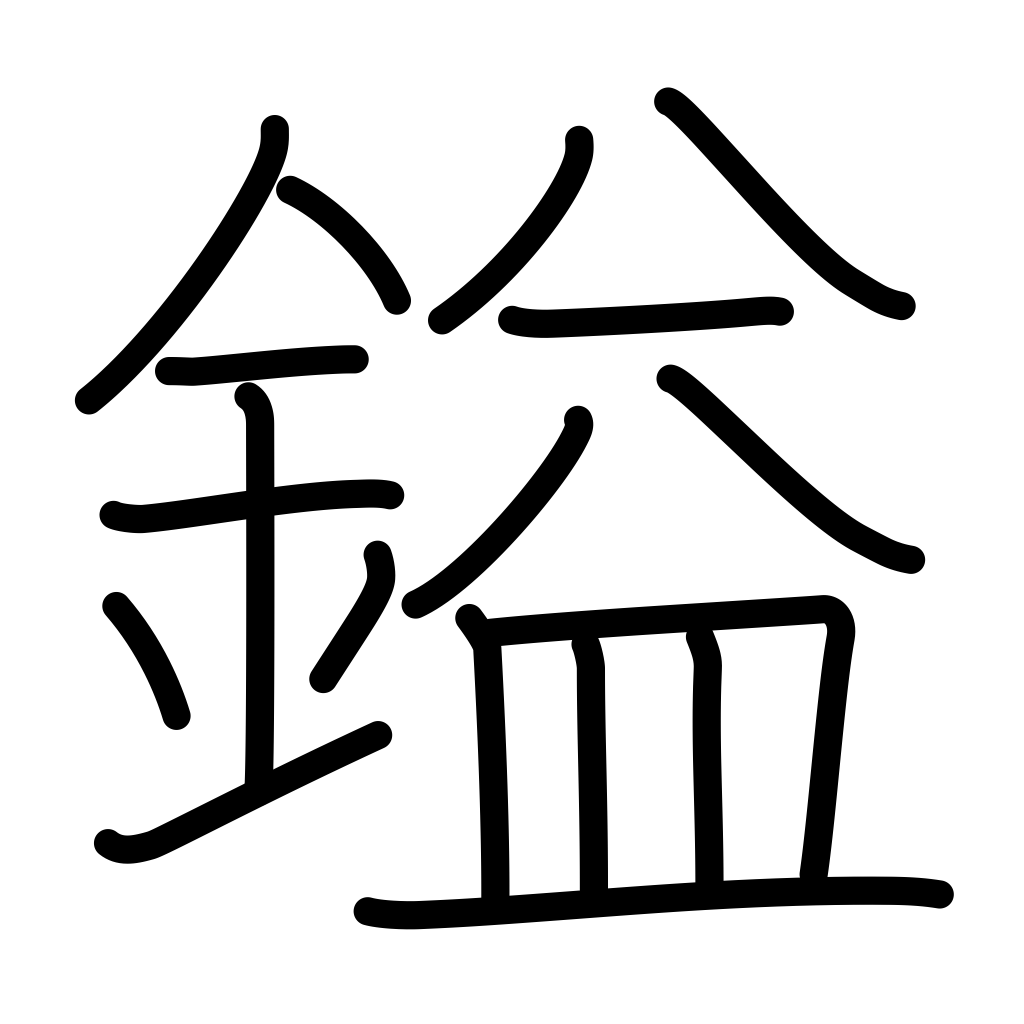
Meaning: unit of weight